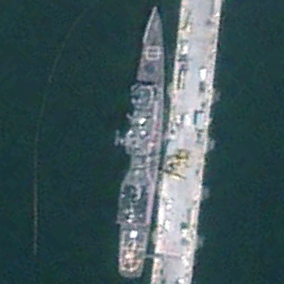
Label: cruiser